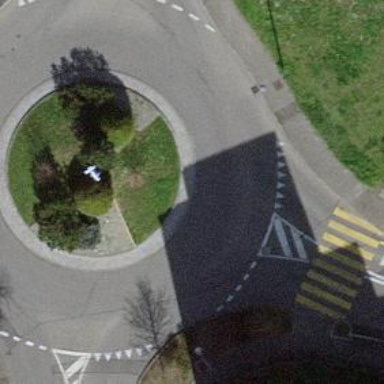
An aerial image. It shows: Roundabout on residential road with asphalt surface.